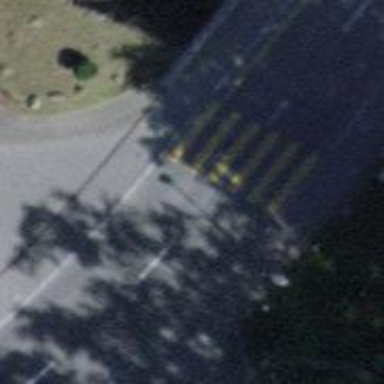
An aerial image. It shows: Public transport stop position.